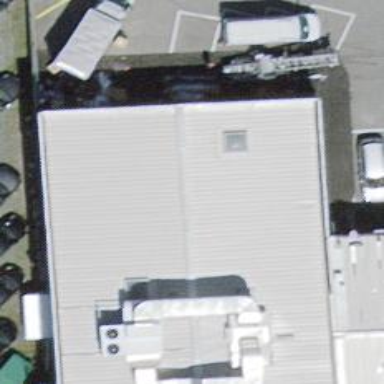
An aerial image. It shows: Furniture shop.